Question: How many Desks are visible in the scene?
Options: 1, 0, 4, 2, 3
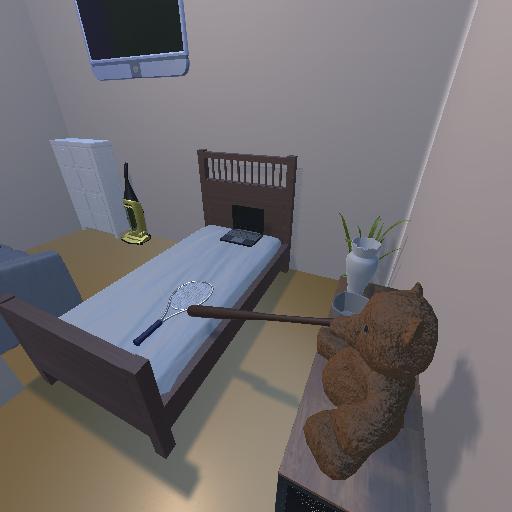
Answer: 1